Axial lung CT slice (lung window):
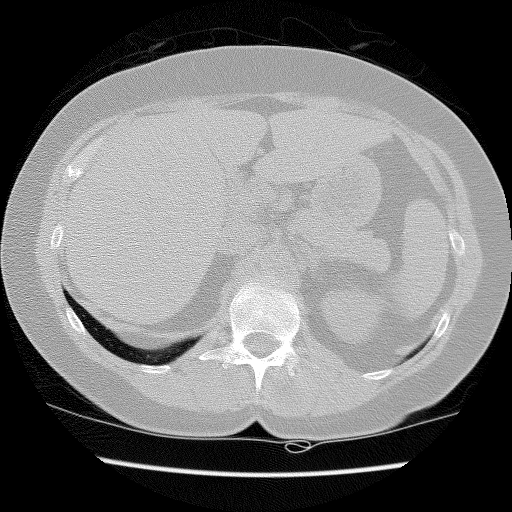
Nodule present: no